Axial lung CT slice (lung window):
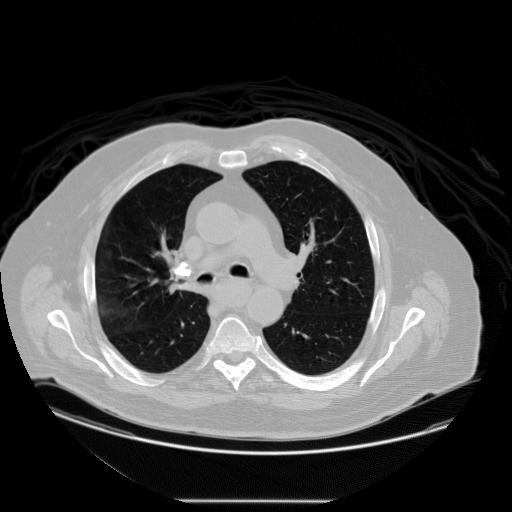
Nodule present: no